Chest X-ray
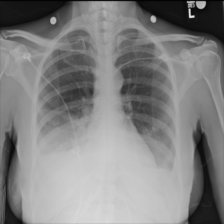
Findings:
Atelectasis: negative
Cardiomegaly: negative
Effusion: positive
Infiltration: negative
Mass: negative
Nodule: negative
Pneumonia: negative
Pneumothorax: negative
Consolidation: negative
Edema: negative
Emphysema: negative
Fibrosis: negative
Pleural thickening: negative
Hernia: negative